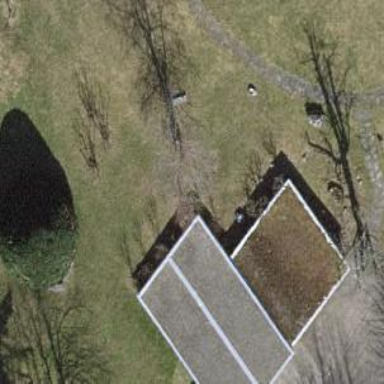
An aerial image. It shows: Group of garages.